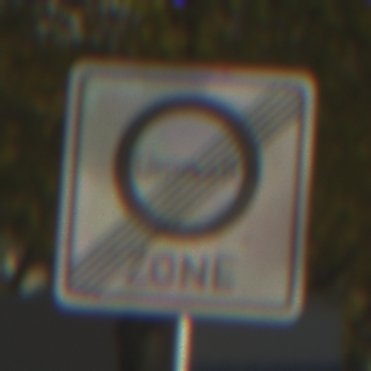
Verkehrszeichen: EndeUmweltzone
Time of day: SunriseSunset
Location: Outdoor (Urban)
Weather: PartlyCloudy
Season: Autumn
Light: Natural